Field crop: maize
Growth stage: 2
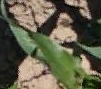
Species: maize